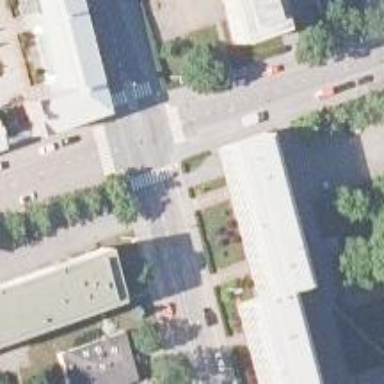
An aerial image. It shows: Marked crossing on footway.